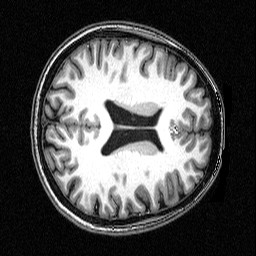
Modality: T1w
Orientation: axial
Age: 26
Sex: female
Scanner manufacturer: siemens
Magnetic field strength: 3 T
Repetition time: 2.5 s
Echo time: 0.00393 s